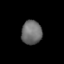
Tissue: lung
Cell type: Epithelial cells
Senescence score: 0.207
Nuclear area (px): 479
Mean DAPI intensity: 110.121